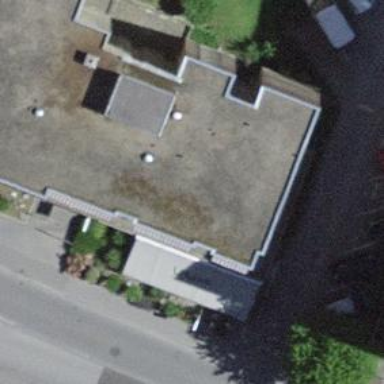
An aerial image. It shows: Café.